Question: I create a custom view and added it to layout:
'''
<LinearLayout xmlns:android="http://schemas.android.com/apk/res/android"
xmlns:tools="http://schemas.android.com/tools"
xmlns:custom="http://schemas.android.com/apk/res/com.eleks.customview"
android:padding="20dp"
android:layout_width="match_parent"
android:layout_height="match_parent" >
<com.eleks.customview.CView
android:id="@+id/circle1"
android:layout_width="wrap_content"
android:layout_height="wrap_content"
custom:textSize="@dimen/circle_text_size"
custom:text="@string/circle_default_text"
custom:radius="@dimen/circle_radius"
custom:textColor="@color/circle_text"
custom:textBackground="@color/circle_background" />
</LinearLayout>
'''
I implement onMeasure in custom view and set width and height. But my view ignores parent padding (20dp). See the picture:

public class CView extends View
{
private static final String TAG = "CView";
'''
// default value
private static final int DEFAULT_RADIUS = 30;
private static final int DEFAULT_TEXT_SIZE = 12;
private static final int DEFAULT_TEXT_COLOR = Color.BLACK;
private static final int DEFAULT_BACKGROUND = Color.GRAY;
private static final int DEFAULT_WIDTH = DEFAULT_RADIUS * 2;
private static final int DEFAULT_HEIGHT = DEFAULT_RADIUS * 2;
// variables
private Paint mBackgroundPaint = null;
private Paint mTextPaint = null;
private float mCircleX = 0;
private float mCircleY = 0;
private float mTextX = 0;
private float mTextY = 0;
private int mWidth = DEFAULT_WIDTH;
private int mHeight = DEFAULT_HEIGHT;
// attrs
private int mTextColor = DEFAULT_TEXT_COLOR;
private int mBackground = DEFAULT_BACKGROUND;
private float mRadius = DEFAULT_RADIUS;
private String mText = null;
private float mTextSize = 0;
public CView(Context context)
{
super(context);
Log.d(TAG, "init view");
init(null);
}
public CView(Context context, AttributeSet attrs)
{
super(context, attrs);
Log.d(TAG, "init view");
init(attrs);
}
private void init(AttributeSet attrs)
{
if (attrs != null)
{
TypedArray a = getContext().getTheme().obtainStyledAttributes(attrs, R.styleable.CircleButton, 0, 0);
try
{
mTextColor = a.getColor(R.styleable.CircleButton_textColor, DEFAULT_TEXT_COLOR);
mBackground = a.getColor(R.styleable.CircleButton_textBackground, DEFAULT_BACKGROUND);
mRadius = a.getDimension(R.styleable.CircleButton_radius, DEFAULT_RADIUS);
mText = a.getString(R.styleable.CircleButton_text);
mTextSize = a.getDimensionPixelOffset(R.styleable.CircleButton_textSize, DEFAULT_TEXT_SIZE);
}
finally
{
a.recycle();
}
}
mBackgroundPaint = new Paint();
mBackgroundPaint.setColor(mBackground);
this.setMinimumHeight((int) mRadius * 2);
this.setMinimumWidth((int) mRadius * 2);
}
private void initLayoutParams()
{
LayoutParams params = this.getLayoutParams();
params.width = mWidth + getLeft();
params.height = mHeight + getTop();
Log.d(TAG, "params| width: " + mWidth + " height: " + mHeight);
}
private void initText()
{
mTextPaint = new Paint();
mTextPaint.setColor(mTextColor);
mTextPaint.setTextSize(mTextSize);
Rect textRect = new Rect();
if (mText == null)
{
mText = "";
}
mTextPaint.getTextBounds(mText, 0, mText.length(), textRect);
mTextX = mCircleX - (((Math.abs(textRect.right) - Math.abs(textRect.left))) / 2);
mTextY = mRadius + ((Math.abs(textRect.top) - (Math.abs(textRect.bottom))) / 2);
Log.d(TAG, "text| x: " + mTextX + " y: " + mTextY);
}
@Override
protected void onDraw(Canvas canvas)
{
super.onDraw(canvas);
Log.d(TAG, "init onDraw");
if (canvas != null)
{
canvas.drawCircle(mCircleX, mCircleY, mRadius, mBackgroundPaint);
// canvas.drawText(mText, mTextX, mTextY, mTextPaint);
}
}
@Override
protected void onMeasure(int widthMeasureSpec, int heightMeasureSpec)
{
// super.onMeasure(widthMeasureSpec, heightMeasureSpec);
Log.d(TAG, "init onMeasure");
setWidth(MeasureSpec.getMode(widthMeasureSpec), MeasureSpec.getSize(widthMeasureSpec));
setHeight(MeasureSpec.getMode(heightMeasureSpec), MeasureSpec.getSize(heightMeasureSpec));
mCircleX = getLeft() - getPaddingLeft() + mRadius;
mCircleY = getTop() - getPaddingTop() + mRadius;
fixedSize();
Log.d(TAG, "circle| x: " + mCircleX + " y: " + mCircleY);
this.setMeasuredDimension(mWidth, mHeight);
// initText();
}
private void fixedSize()
{
if (mWidth > mHeight)
{
mHeight = mWidth;
}
else if (mHeight > mWidth)
{
mWidth = mHeight;
}
}
private void setWidth(final int modeWidth, final int width)
{
switch (modeWidth)
{
case MeasureSpec.AT_MOST:
Log.d(TAG, "width mode is AT_MOST");
if (mRadius > 0)
{
mWidth = (int) (mRadius * 2) + getPaddingLeft() + getPaddingRight();
}
else
{
mWidth = DEFAULT_WIDTH;
}
mWidth = Math.min(mWidth, width);
break;
case MeasureSpec.EXACTLY:
Log.d(TAG, "width mode is EXACTLY");
break;
case MeasureSpec.UNSPECIFIED:
default:
Log.d(TAG, "width mode is UNSPECIFIED");
mWidth = DEFAULT_WIDTH;
break;
}
}
private void setHeight(final int modeHeight, final int height)
{
switch (modeHeight)
{
case MeasureSpec.AT_MOST:
Log.d(TAG, "height mode is AT_MOST");
if (mRadius > 0)
{
mHeight = (int) (mRadius * 2) + getPaddingTop() + getPaddingBottom();
}
else
{
mHeight = DEFAULT_HEIGHT;
}
mHeight = Math.min(mHeight, height);
break;
case MeasureSpec.EXACTLY:
Log.d(TAG, "height mode is EXACTLY");
break;
case MeasureSpec.UNSPECIFIED:
default:
Log.d(TAG, "height mode is UNSPECIFIED");
mHeight = DEFAULT_HEIGHT;
break;
}
}
@Override
protected void onLayout(boolean changed, int left, int top, int right, int bottom)
{
// super.onLayout(changed, left, top, right, bottom);
Log.d(TAG, "init onLayout");
initLayoutParams();
}
'''
How can I get parent's padding?
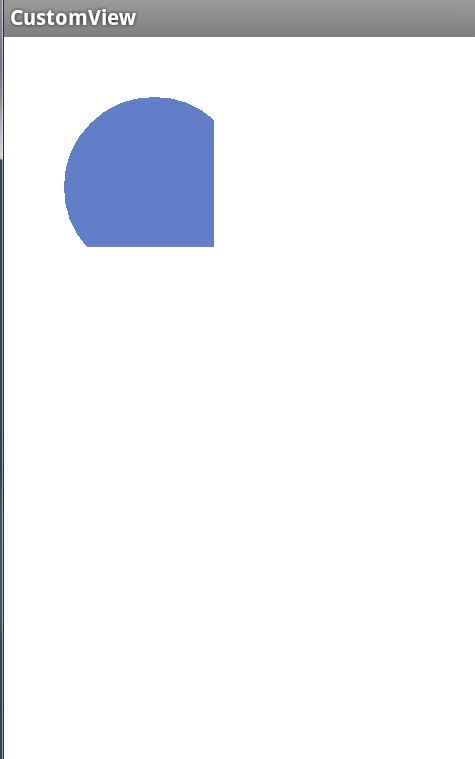
Answer: use getParent() but imho if you need it there is some design flaw